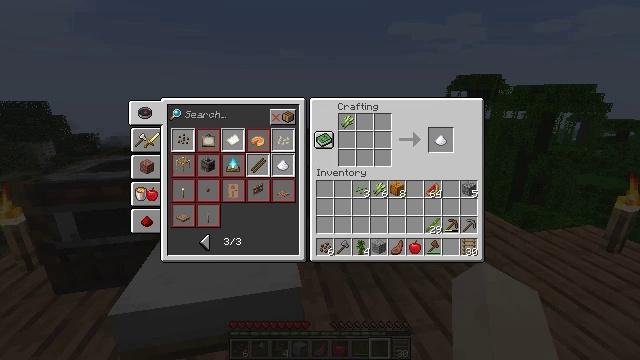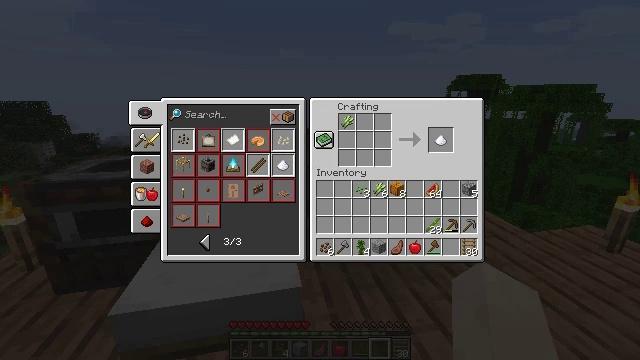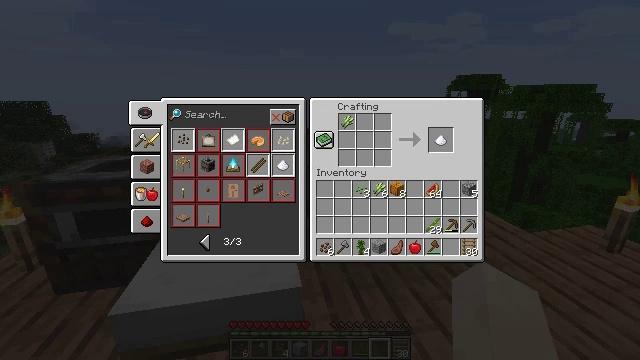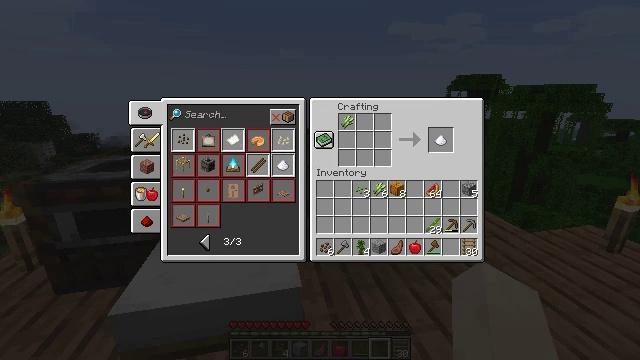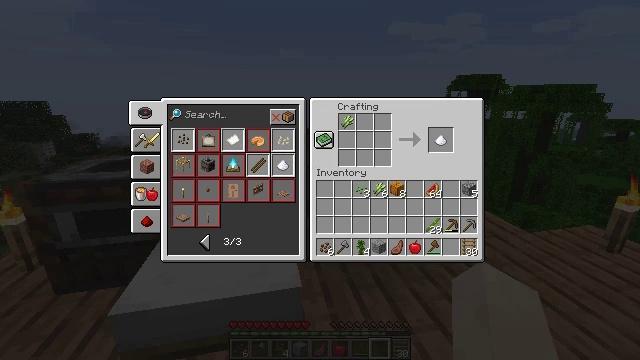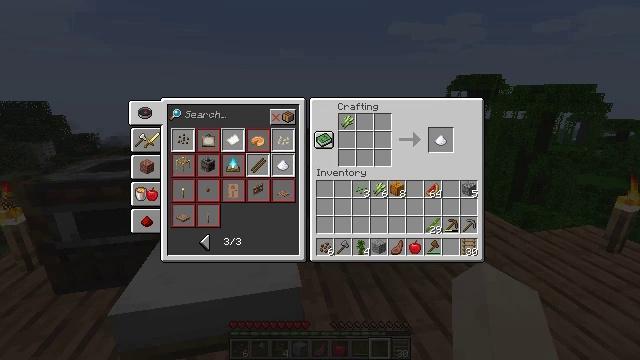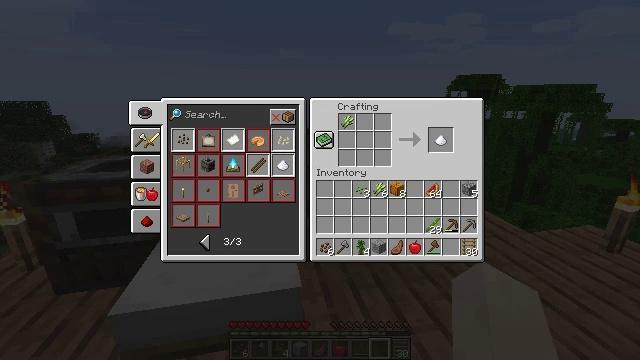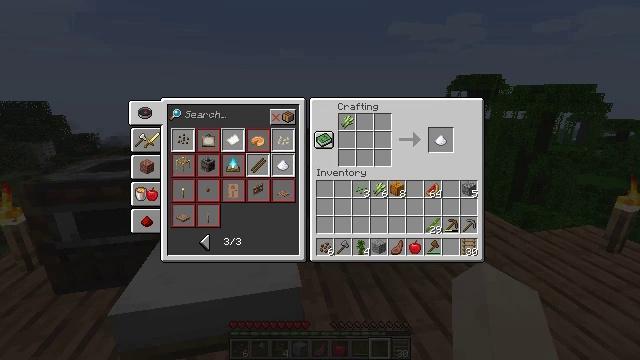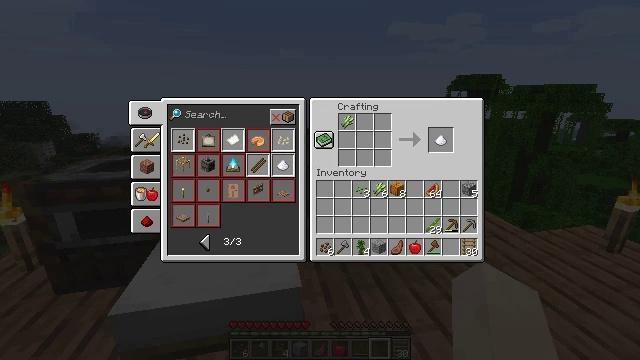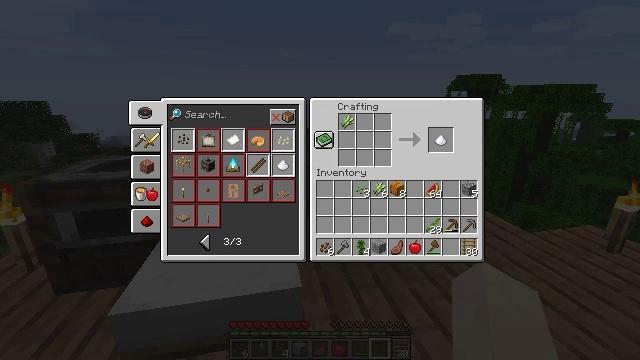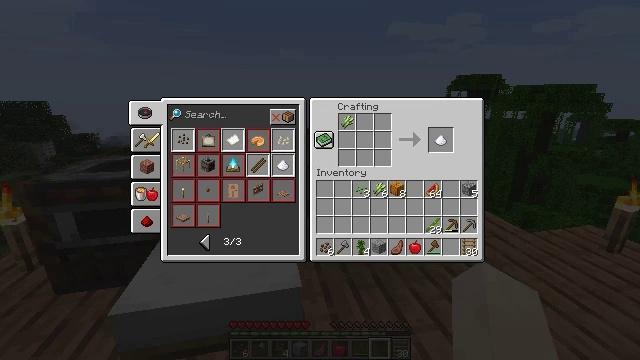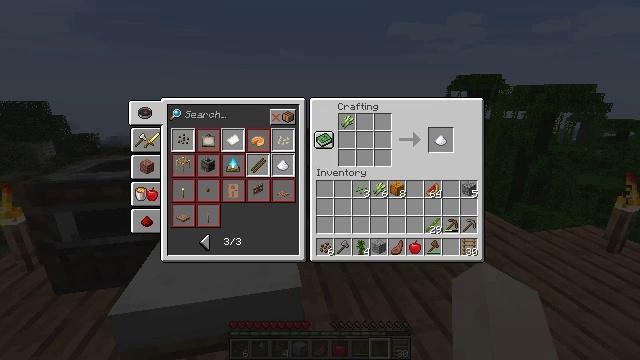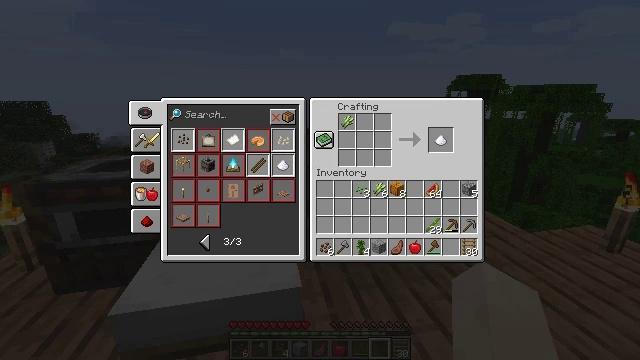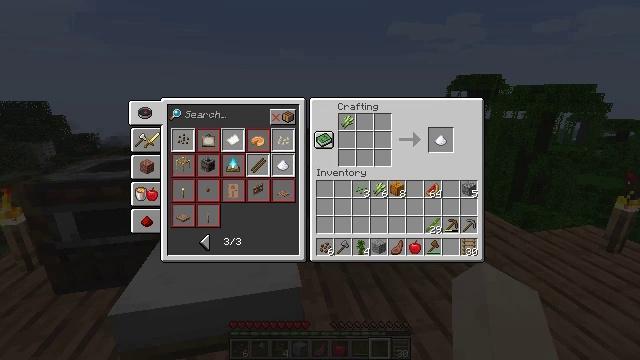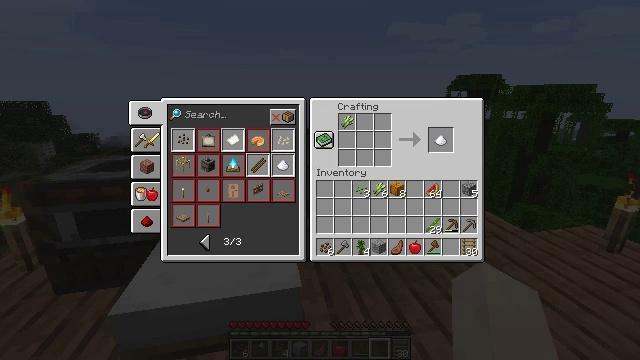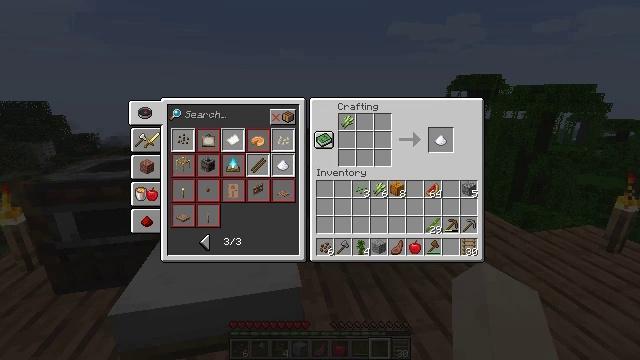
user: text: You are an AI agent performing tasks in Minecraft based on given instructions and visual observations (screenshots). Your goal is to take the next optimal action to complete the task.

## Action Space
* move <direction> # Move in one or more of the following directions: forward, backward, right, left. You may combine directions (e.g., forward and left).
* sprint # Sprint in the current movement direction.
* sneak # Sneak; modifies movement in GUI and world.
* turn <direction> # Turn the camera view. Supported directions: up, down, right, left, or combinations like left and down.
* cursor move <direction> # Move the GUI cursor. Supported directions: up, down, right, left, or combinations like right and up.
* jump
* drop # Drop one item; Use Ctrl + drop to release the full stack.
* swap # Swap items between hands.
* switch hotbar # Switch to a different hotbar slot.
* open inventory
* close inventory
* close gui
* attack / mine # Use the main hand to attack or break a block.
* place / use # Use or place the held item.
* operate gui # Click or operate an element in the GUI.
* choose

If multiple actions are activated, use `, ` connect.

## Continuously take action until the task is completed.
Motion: motion action
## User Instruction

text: Convert sugarcane into sugar.
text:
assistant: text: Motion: no_op
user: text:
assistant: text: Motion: no_op
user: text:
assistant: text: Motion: no_op
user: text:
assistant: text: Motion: no_op
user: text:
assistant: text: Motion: no_op
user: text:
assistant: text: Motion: no_op
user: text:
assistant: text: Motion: no_op
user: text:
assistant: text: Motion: no_op
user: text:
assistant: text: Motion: no_op
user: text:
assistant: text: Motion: no_op
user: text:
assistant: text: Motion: no_op
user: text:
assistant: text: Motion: no_op
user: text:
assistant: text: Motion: no_op
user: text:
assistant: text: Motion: no_op
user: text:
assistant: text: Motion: no_op
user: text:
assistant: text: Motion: no_op
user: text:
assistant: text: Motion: no_op
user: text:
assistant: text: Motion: no_op
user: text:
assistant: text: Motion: no_op
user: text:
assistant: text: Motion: no_op
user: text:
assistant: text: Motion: no_op
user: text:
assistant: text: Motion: no_op
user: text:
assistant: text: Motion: no_op
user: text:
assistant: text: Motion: no_op
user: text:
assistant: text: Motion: no_op
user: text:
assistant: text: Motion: no_op
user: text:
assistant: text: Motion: no_op
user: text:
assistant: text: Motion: no_op
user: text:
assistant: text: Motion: no_op
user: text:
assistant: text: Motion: no_op